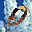
Label: 0